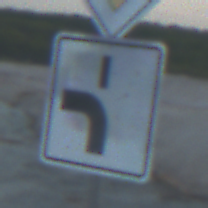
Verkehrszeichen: VerlaufVorfahrtsstrasse5
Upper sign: Vorfahrtsstrasse
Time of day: SunriseSunset
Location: Outdoor (Beach)
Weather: PartlyCloudy
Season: NotSpecified
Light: Natural